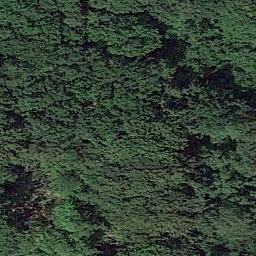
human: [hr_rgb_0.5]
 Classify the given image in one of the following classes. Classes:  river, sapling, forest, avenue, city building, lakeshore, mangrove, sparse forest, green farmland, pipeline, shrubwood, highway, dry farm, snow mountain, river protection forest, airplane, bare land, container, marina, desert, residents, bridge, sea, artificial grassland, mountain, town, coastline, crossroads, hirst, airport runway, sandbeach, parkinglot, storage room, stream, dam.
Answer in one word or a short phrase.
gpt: forest